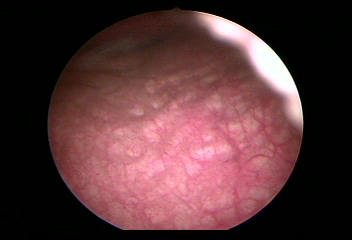
Modality: WLC
Class: Normal mucosa
Bladder cancer association: No